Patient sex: M
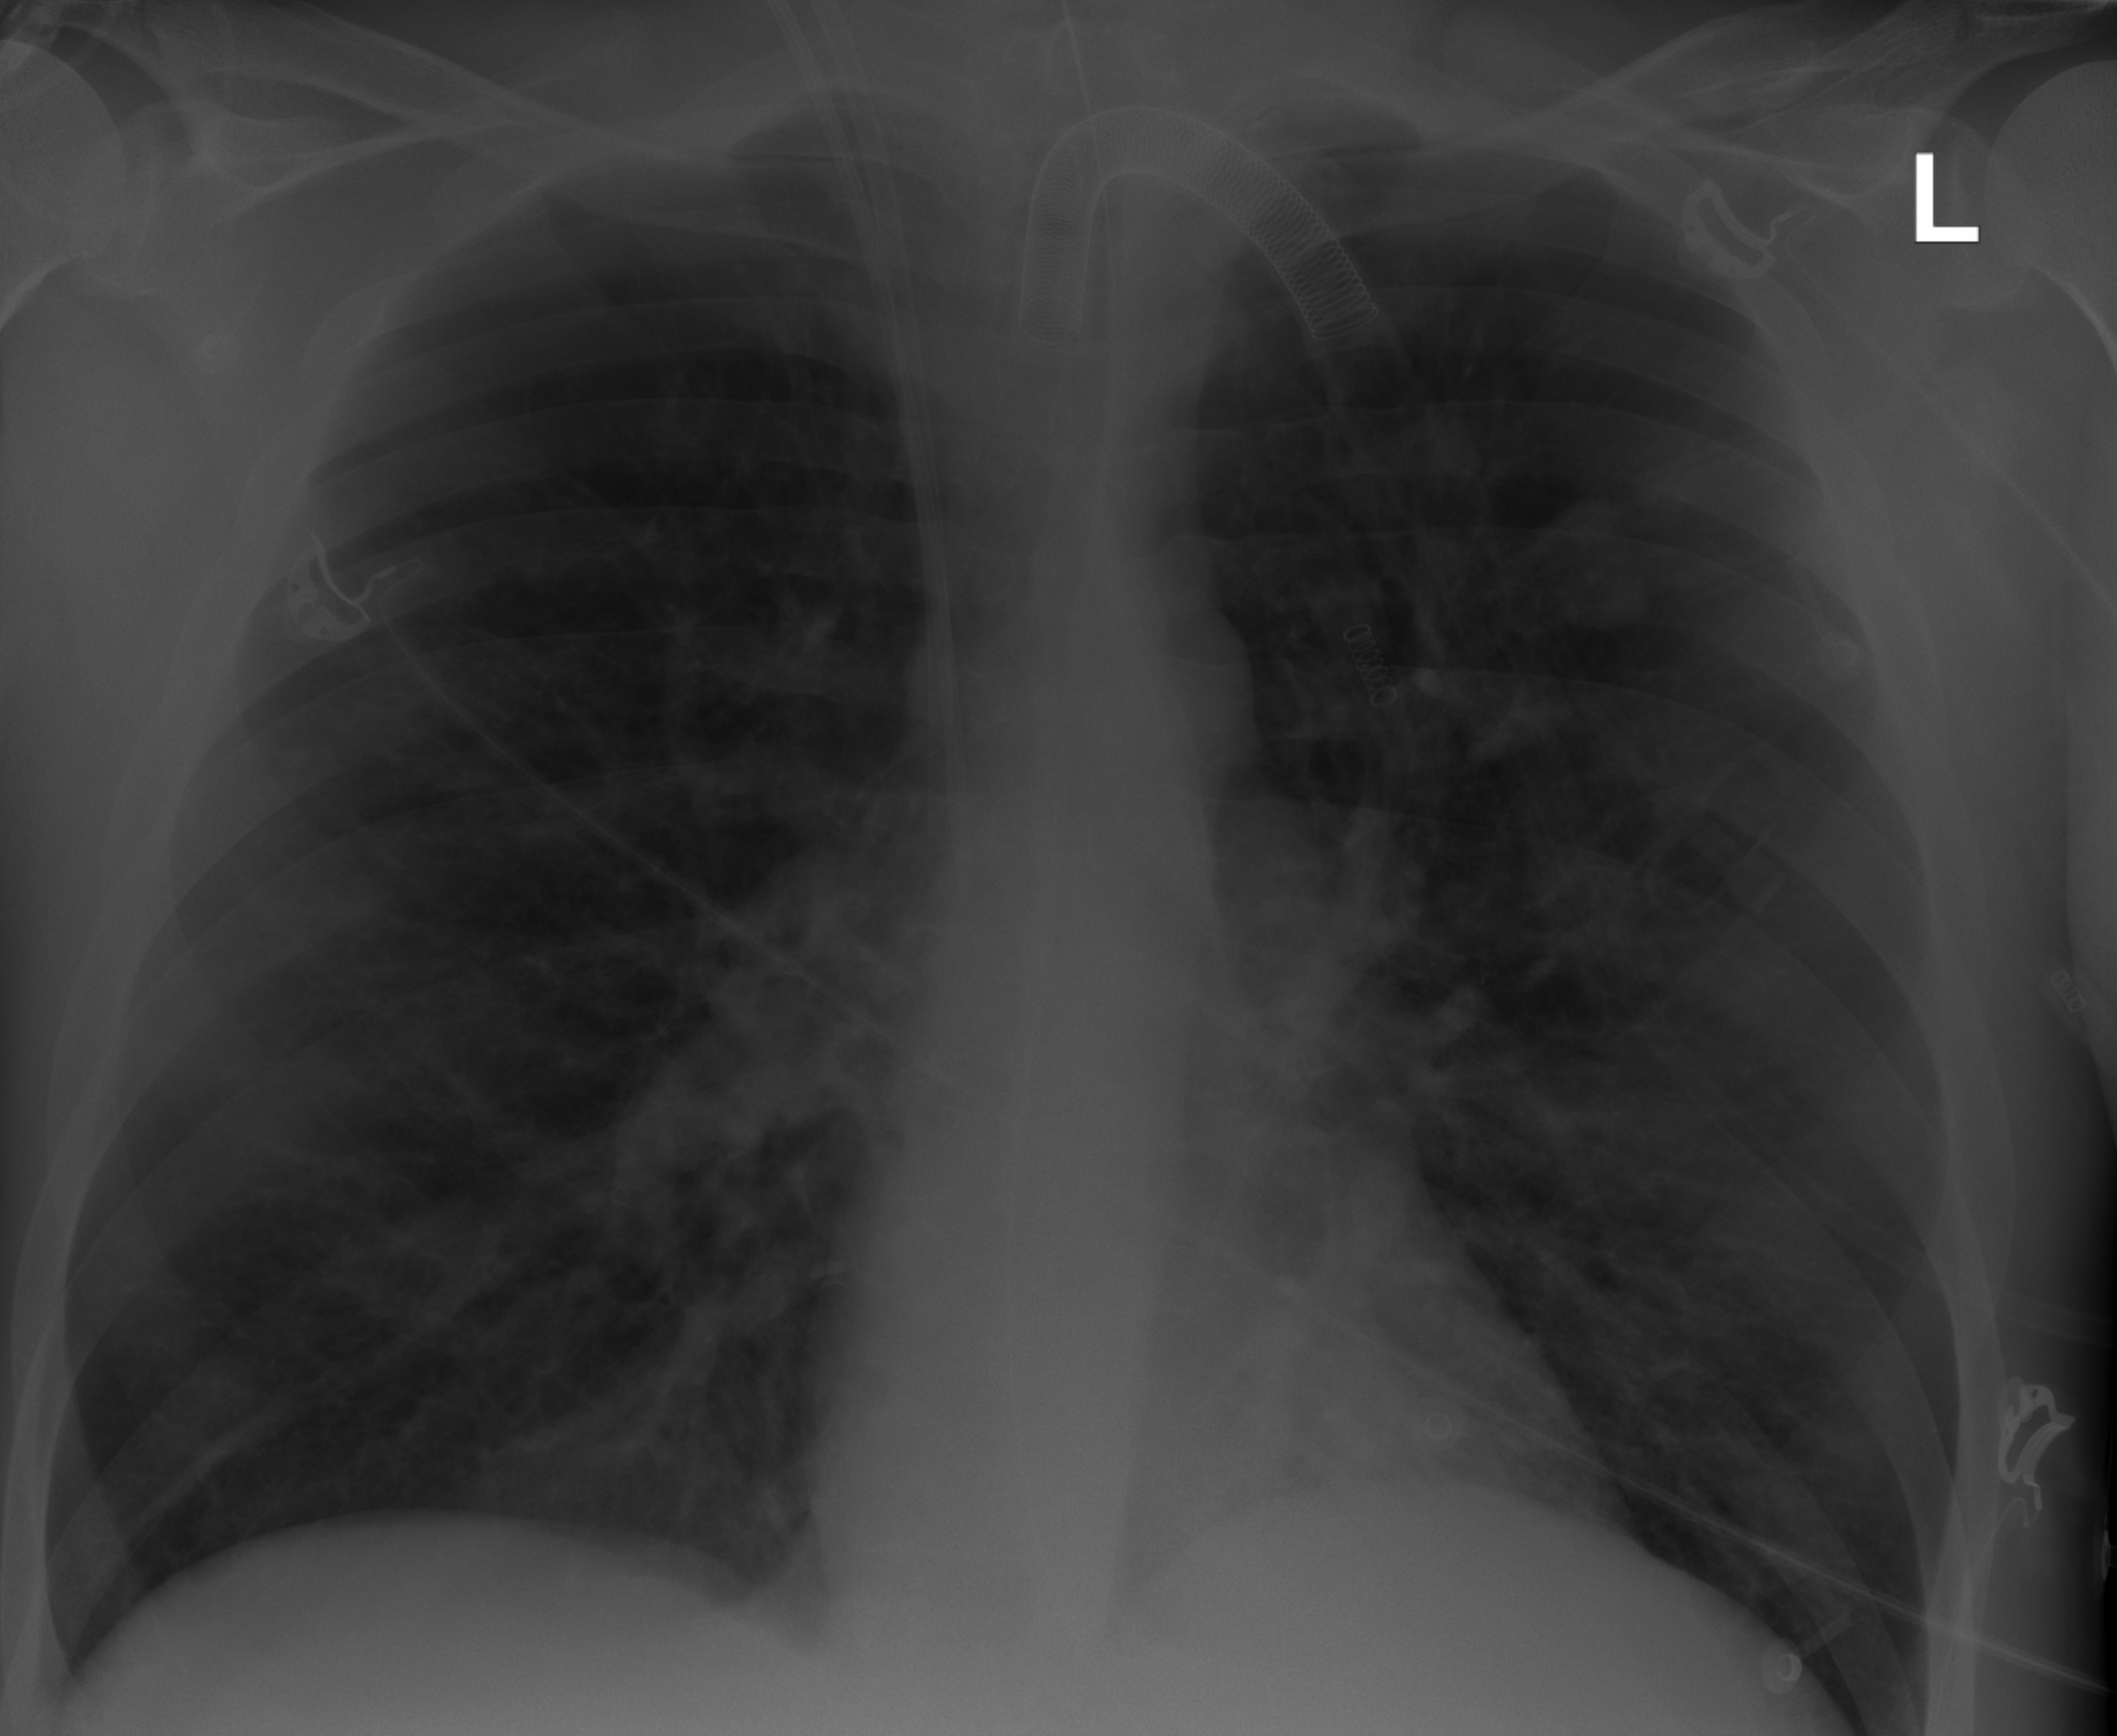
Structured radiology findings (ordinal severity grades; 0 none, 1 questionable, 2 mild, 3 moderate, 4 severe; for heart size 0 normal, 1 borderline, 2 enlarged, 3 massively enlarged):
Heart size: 0
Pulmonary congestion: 0
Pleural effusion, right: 0
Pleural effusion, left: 0
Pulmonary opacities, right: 3
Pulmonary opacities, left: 0
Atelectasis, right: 3
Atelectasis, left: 0